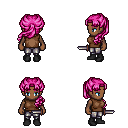
a pixel art fantasy rpg character, female body template, human, dark skin, brown sleeveless shirt, metal pants, pink princess hairstyle, black shoes, dagger, four views (front, back, left, right), 2x2 character sprite sheet, small pixel art, hard edges, no anti-aliasing